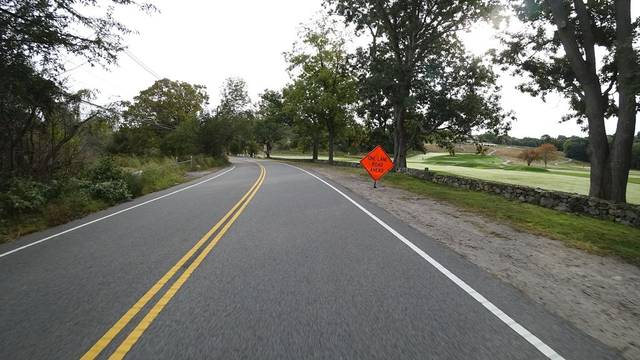
Region: United States
Coordinates: 42.254, -71.223